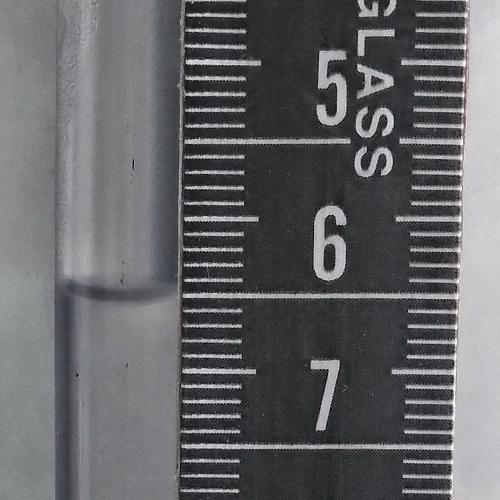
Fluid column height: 6.5 cm